七年级 · 组合数学
往返于 A、B 两地的客车, 中途停靠四个站, 共有 \$ \qquad \$种不同的票价，要准备 \$ \qquad \$种车票
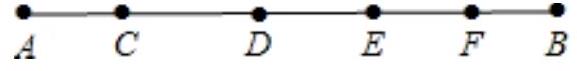
答案: $15 ; 30$
解析: 如图, 记中途四个车站分别为 $\mathrm{C} 、 \mathrm{D} 、 \mathrm{E} 、 \mathrm{~F}$ :

则共有 $\mathrm{AC}, \mathrm{AD}, \mathrm{AE}, \mathrm{AF}, \mathrm{AB}, \mathrm{CD}, \mathrm{CE}, \mathrm{CF}, \mathrm{CB}, \mathrm{DE}, \mathrm{DF}, \mathrm{DB}, \mathrm{EF}, \mathrm{EB}, \mathrm{FB}, 15$ 种不同的票价,

又题中是往返列车, 往返的车票都不相同,

所以共有 $15 \times 2=30$ 票,

故答案为: 15,30 .